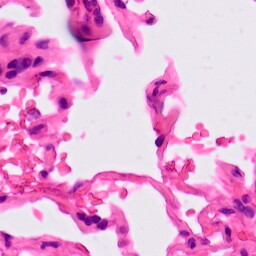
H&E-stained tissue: Lung